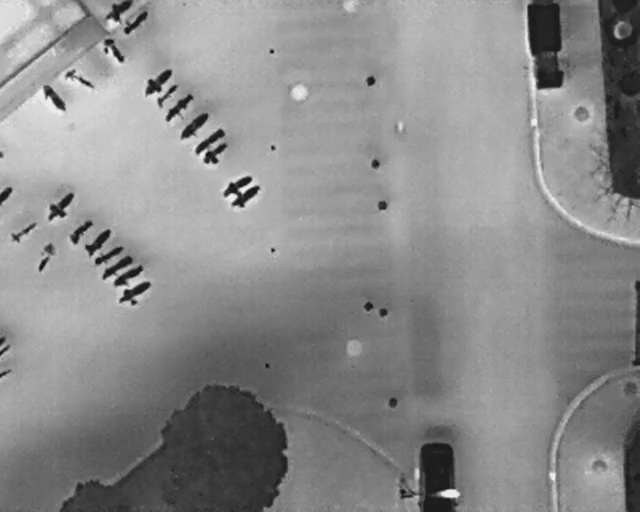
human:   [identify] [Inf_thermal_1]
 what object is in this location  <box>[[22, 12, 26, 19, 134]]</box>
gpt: <ref>1 large bicycle at the top left</ref>

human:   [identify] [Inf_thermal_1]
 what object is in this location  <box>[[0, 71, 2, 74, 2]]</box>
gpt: <ref>1 small bicycle at the bottom left</ref>